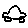
Label: car